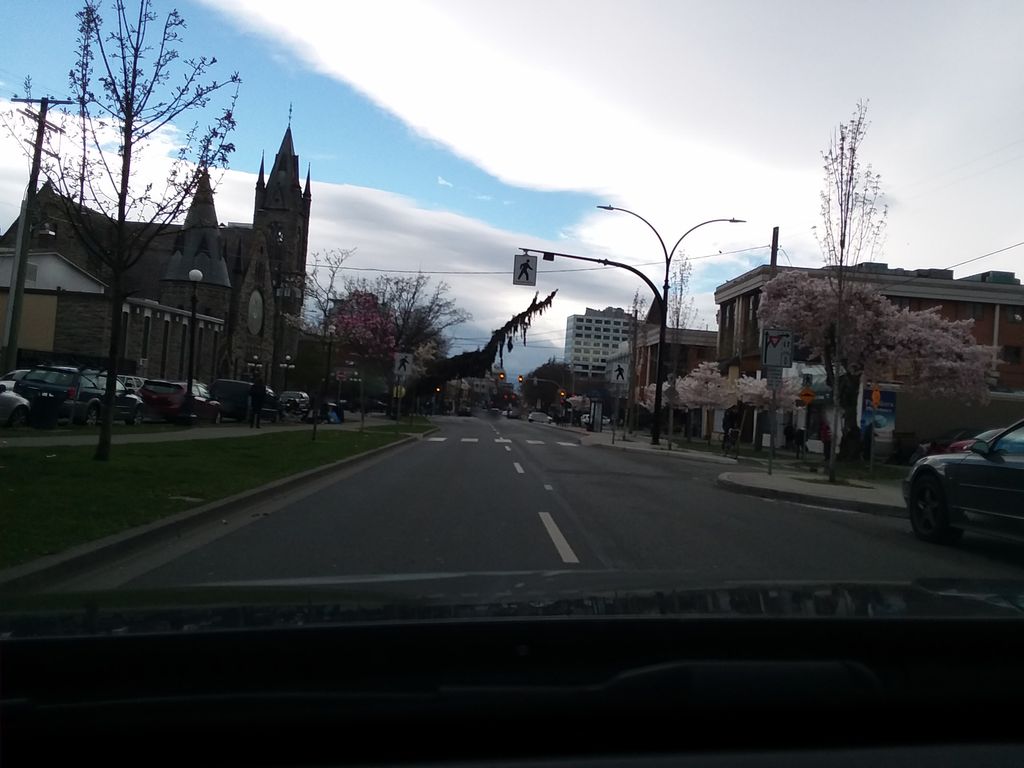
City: victoria